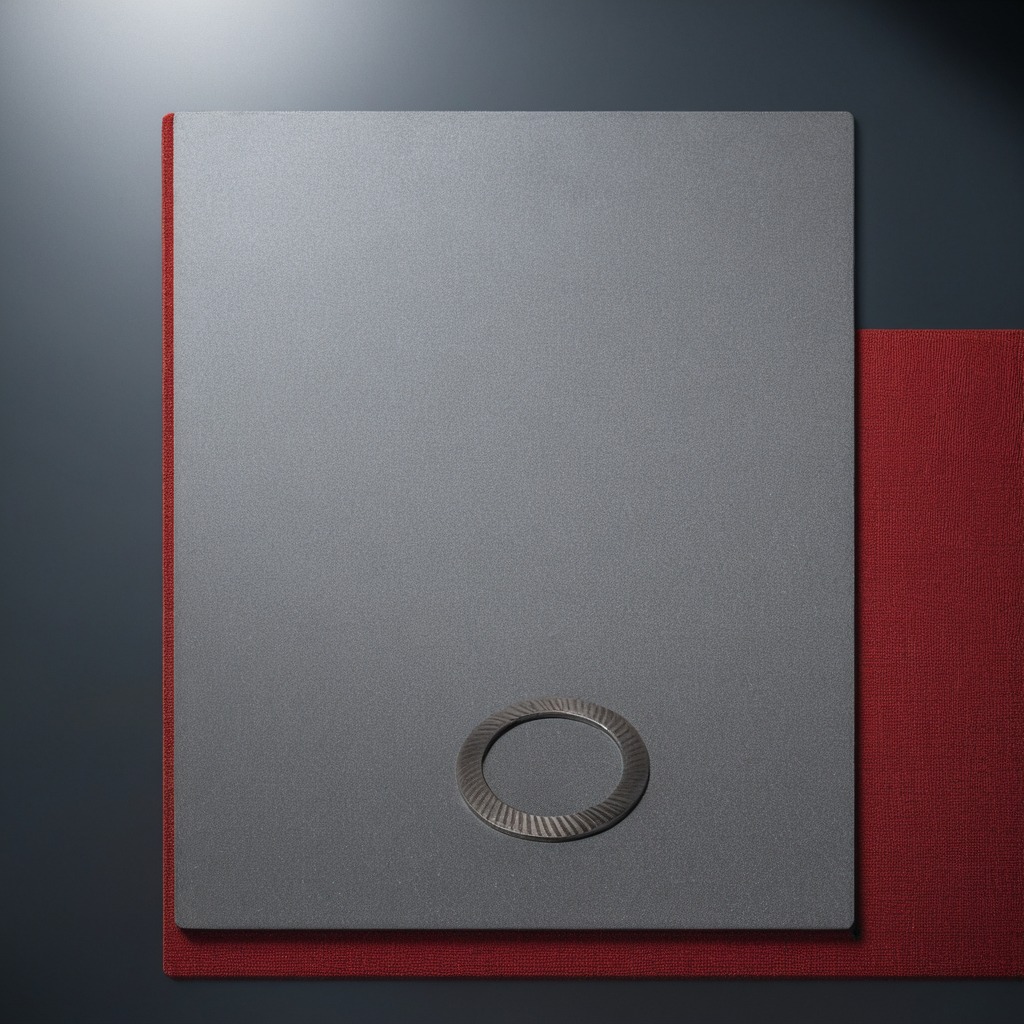
A flat metal washer is lying on the granite tabletop.